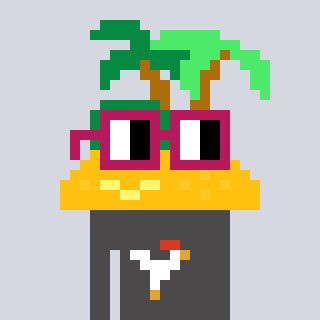
a pixel art character with square dark red glasses, a island-shaped head and a grayscale-colored body on a cool background